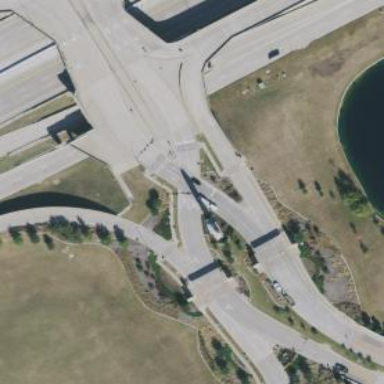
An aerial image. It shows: Secondary link road at diverging diamond interchange (DDI).